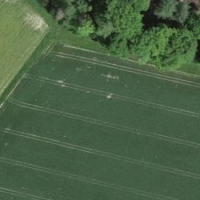
EUNIS habitat code: 52
Species observed at this site:
Prunus spinosa